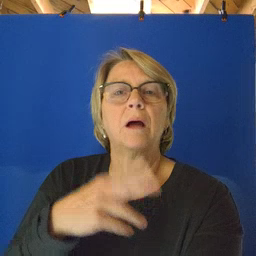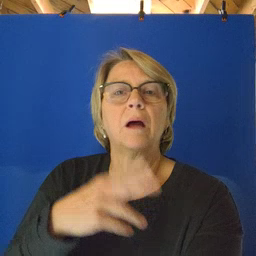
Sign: snack